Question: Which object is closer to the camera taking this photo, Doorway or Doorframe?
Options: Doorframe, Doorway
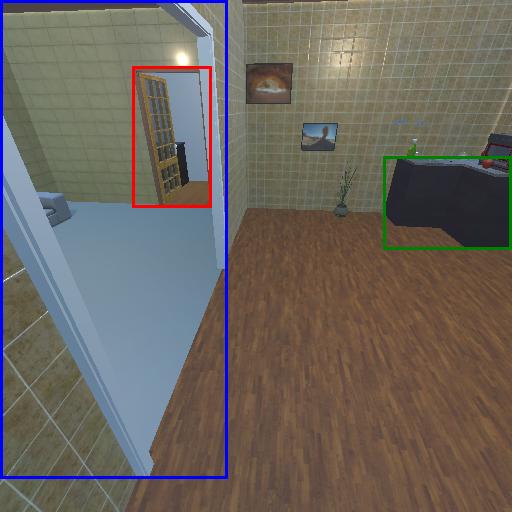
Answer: Doorframe